Question: I'm trying to get a ScrollView to take up as much screen space as it needs until it would start pushing items below (outside) it off the screen, then it needs to stop expanding and become scrolly.
'''
<?xml version="1.0" encoding="utf-8"?>
<LinearLayout xmlns:android="http://schemas.android.com/apk/res/android"
android:layout_width="match_parent"
android:layout_height="match_parent"
android:orientation="vertical"
>
<ScrollView
android:layout_width="match_parent"
android:layout_height="wrap_content"
android:background="#ff0000"
>
<TextView
android:layout_width="match_parent"
android:layout_height="wrap_content"
android:text="taking
up\lots
of
lines
to
make
the
scrollview&quot;s
content
taller
than
the
space
available
to
it
which
should
make
the
scrollview
stop
above
the
button
and
become
scrollable"
/>
<!--
android:text="just one line"
-->
</ScrollView>
<Button
android:layout_width="fill_parent"
android:layout_height="wrap_content"
android:text="Button"
/>
</LinearLayout>
'''
As it is above the ScrollView fills the entire screen height and pushes the button off the bottom of the screen.
If I add 'android:layout_weight="1"' to the ScrollView then it works for this case - the button is at the bottom and the ScrollView stops above it - but when the ScrollView doesn't have much content (replace the text with the one-liner) then the ScrollView doesn't shrink to fit around the content so is far too tall.
I've tried using RelativeLayout with no success - if the Button is 'android:layout_below' the ScrollView then the ScrollView will push it off the bottom of the screen if it has a lot of content.
Here's what I want it to look like: in the first image the ScrollView has a lot of content and so expands to fill the available height but doesn't push the items below it (the button) offscreen, in the second image the ScrollView doesn't have much content so takes up just the height it needs allowing the items below it (the button) to move up the screen:

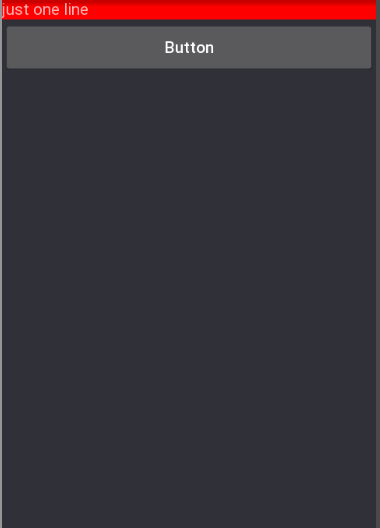
Answer: What you can do, is to correct the height in your code. It's a bit hacky and I would like to see another solution, but off the top of my head I do not know anything better.
What you would need is to add a 'OnGlobalLayoutListener' and calculate within it the minimum of either the 'ScrollView' height or the height of the container surrounding your 'ScrollView' minus the height of your 'Button'.
Then set the size with 'setLayoutParams()' on your 'ScrollView'.
And you have to remove the listener to avoid an endless loop :-)
'''
final View scrollview = findViewById(R.id.scrollview);
final View container = findViewById(R.id.container);
final View button = findViewById(R.id.button);
scrollview.getViewTreeObserver().addOnGlobalLayoutListener(new ViewTreeObserver.OnGlobalLayoutListener() {
@Override
public void onGlobalLayout() {
int height = scrollview.getHeight();
int heightButton = button.getHeight();
int heightContainer = container.getHeight();
int min = Math.min(heightContainer - heightButton, height);
int width = scrollview.getWidth();
Log.v("test", "min: " + min);
scrollview.setLayoutParams(new RelativeLayout.LayoutParams(width, min));
// do not forget to remove the listener
if (Build.VERSION.SDK_INT >= Build.VERSION_CODES.JELLY_BEAN) {
scrollview.getViewTreeObserver().removeOnGlobalLayoutListener(this);
}
else {
scrollview.getViewTreeObserver().removeGlobalOnLayoutListener(this);
}
}
});
'''
For this to work you have to use 'wrap_content' as the height of the 'ScrollView' in your layout file. And the outer container has to be a 'RelativeLayout' so that the 'Button'is rendered and has a non-zero height!
If you use paddings or margins you would have to consider those values in the computation.